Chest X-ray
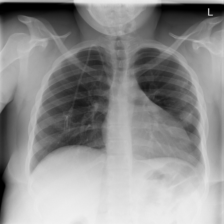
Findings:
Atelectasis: negative
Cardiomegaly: negative
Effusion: negative
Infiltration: negative
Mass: negative
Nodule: negative
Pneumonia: negative
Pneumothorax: positive
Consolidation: negative
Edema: negative
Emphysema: negative
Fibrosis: negative
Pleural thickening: negative
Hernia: negative